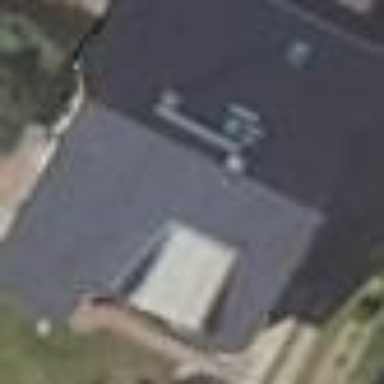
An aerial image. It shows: Detached building with gabled roof.